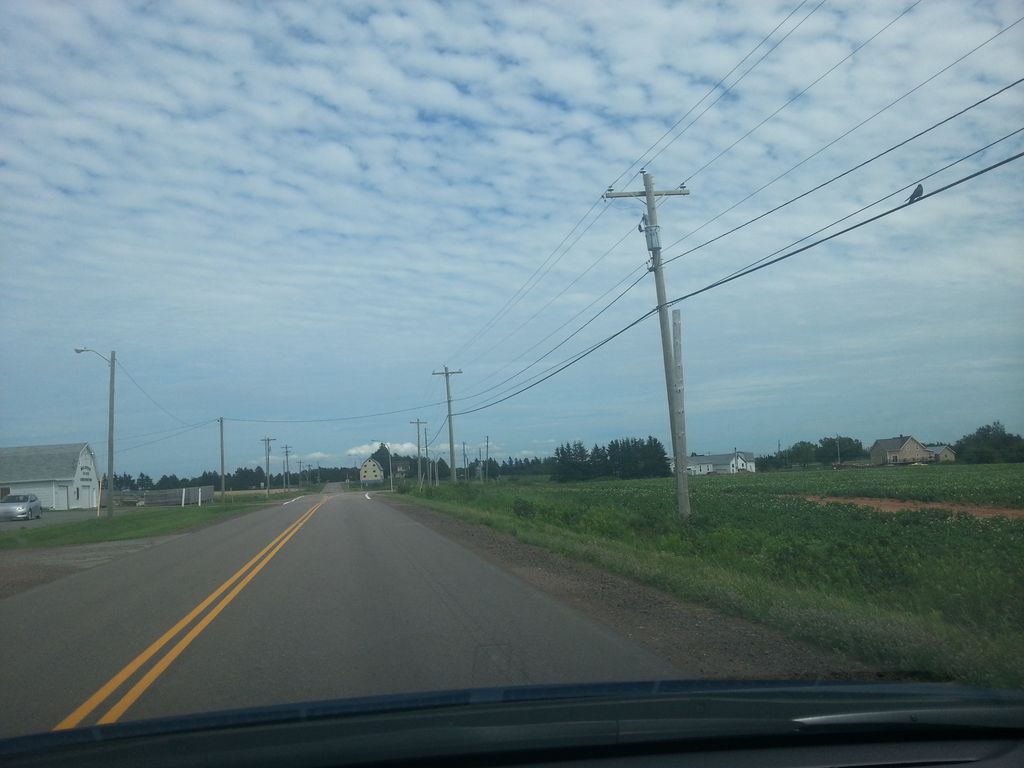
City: charlottetown